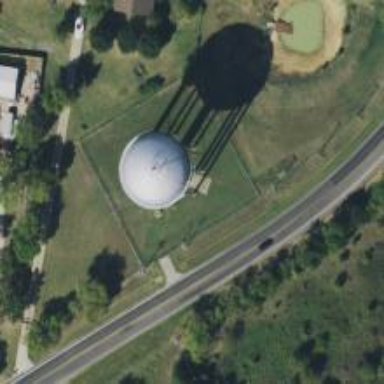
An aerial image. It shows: Water tower that is man-made.